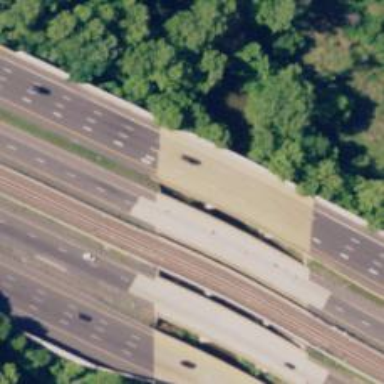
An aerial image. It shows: Motorway bridge.